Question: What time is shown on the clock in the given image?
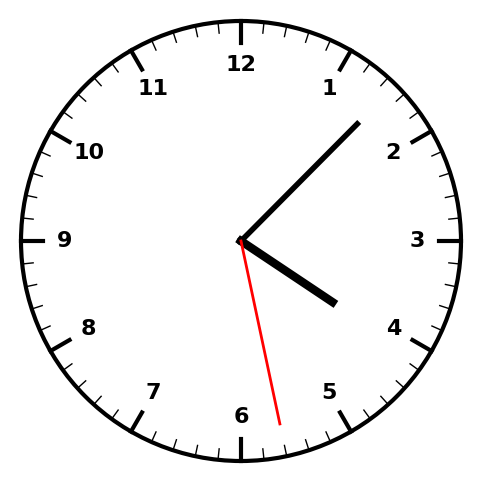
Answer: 04:07:28